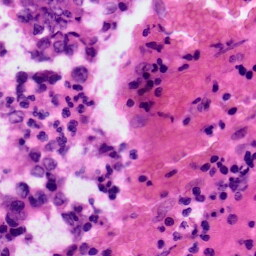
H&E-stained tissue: Colon